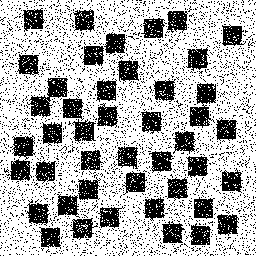
Squares: 44
Triangles: 0
Stars: 0
Total shapes: 44